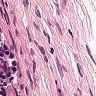
Metastatic tissue present: no